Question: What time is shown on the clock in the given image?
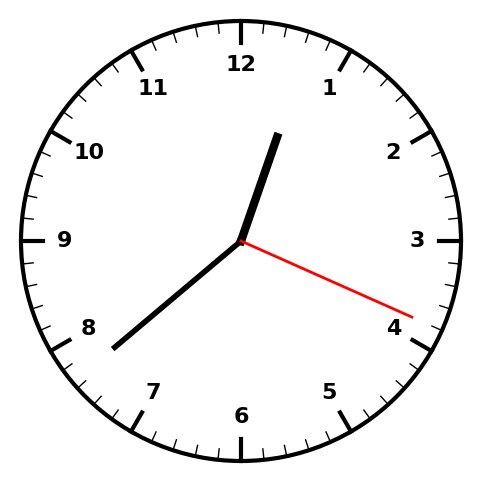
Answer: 12:38:19